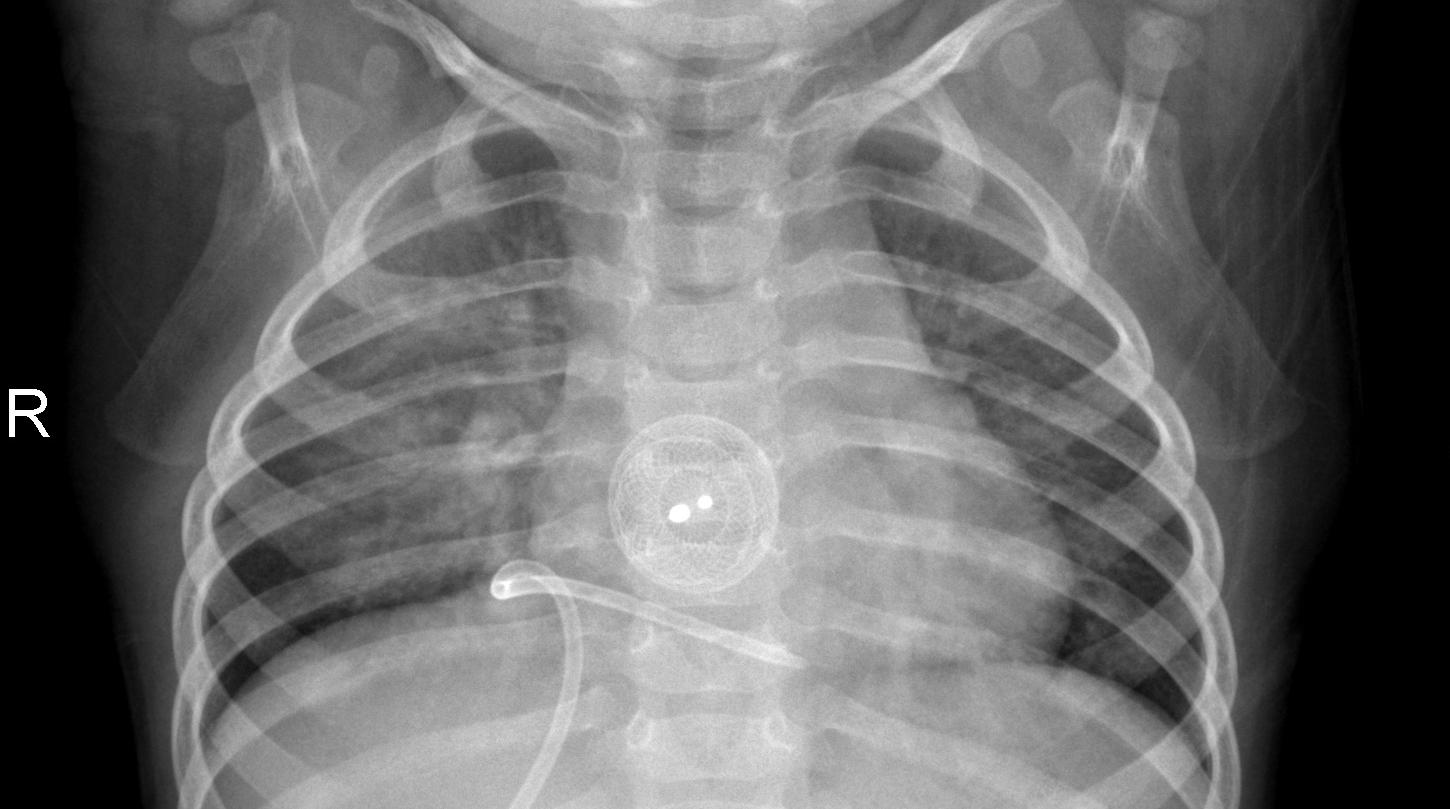
Diagnosis: PNEUMONIA